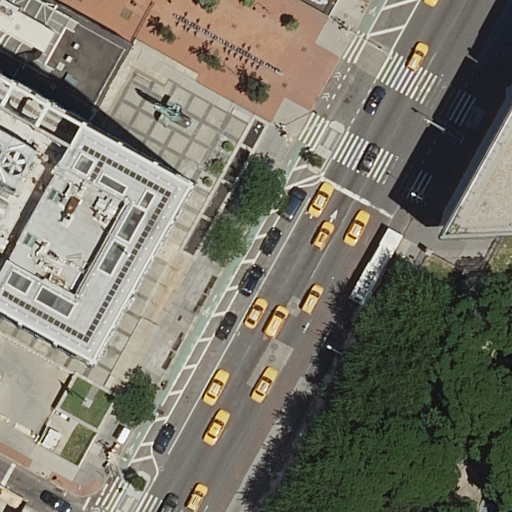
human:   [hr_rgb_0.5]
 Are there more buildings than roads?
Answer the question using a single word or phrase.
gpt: no

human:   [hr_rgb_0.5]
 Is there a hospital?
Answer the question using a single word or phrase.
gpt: yes

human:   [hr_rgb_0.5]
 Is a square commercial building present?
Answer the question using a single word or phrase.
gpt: no

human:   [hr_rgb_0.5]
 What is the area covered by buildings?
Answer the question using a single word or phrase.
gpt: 5629m2

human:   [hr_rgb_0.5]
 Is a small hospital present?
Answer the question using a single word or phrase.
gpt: no

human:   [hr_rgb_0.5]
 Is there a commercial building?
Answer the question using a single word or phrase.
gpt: no

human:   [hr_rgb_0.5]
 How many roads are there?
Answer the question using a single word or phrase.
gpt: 8

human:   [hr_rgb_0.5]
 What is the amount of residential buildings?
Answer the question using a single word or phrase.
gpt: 1

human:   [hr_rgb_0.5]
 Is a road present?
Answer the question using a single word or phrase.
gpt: yes

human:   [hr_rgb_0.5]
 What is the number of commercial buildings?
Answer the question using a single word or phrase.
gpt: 0

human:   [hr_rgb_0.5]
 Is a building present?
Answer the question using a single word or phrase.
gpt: yes

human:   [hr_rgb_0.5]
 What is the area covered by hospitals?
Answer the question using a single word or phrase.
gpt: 2744m2

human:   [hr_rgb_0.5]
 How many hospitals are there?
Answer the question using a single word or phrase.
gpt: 1

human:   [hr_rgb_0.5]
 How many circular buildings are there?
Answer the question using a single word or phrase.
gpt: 0

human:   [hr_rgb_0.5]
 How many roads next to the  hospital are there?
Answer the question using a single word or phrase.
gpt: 8

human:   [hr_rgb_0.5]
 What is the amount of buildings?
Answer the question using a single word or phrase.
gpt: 2

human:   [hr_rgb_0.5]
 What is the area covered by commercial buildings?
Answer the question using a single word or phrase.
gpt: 0m2

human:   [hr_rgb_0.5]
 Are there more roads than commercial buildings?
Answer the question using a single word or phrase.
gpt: yes

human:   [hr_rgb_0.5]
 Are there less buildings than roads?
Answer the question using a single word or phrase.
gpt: yes

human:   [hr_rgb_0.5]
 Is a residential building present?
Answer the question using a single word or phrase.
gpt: yes

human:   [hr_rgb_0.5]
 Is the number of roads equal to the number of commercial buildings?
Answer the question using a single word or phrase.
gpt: no

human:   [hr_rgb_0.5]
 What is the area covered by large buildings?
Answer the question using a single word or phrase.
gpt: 5629m2

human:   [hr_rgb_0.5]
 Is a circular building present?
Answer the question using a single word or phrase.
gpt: no

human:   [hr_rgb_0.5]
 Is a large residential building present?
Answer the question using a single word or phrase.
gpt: yes

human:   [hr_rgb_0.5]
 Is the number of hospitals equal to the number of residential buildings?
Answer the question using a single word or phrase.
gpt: yes

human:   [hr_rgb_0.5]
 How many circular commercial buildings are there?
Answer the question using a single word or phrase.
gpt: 0

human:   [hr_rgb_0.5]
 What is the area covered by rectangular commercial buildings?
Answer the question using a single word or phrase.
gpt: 0m2

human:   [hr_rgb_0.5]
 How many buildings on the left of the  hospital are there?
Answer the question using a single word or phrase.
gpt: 1

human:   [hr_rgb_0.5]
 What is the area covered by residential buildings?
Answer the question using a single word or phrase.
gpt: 2442m2

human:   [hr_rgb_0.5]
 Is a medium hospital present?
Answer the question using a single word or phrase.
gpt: no

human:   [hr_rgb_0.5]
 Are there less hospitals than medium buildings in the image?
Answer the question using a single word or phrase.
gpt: no

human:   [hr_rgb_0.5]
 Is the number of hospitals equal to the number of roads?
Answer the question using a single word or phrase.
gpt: no

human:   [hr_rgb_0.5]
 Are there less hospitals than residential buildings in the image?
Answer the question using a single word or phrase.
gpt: no

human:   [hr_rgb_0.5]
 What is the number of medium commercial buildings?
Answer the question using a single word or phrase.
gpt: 0

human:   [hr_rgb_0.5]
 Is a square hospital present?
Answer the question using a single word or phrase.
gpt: no

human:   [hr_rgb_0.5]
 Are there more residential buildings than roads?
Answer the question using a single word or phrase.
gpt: no

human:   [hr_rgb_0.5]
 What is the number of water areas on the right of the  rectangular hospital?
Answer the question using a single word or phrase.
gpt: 0

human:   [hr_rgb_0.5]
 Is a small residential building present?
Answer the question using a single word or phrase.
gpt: no

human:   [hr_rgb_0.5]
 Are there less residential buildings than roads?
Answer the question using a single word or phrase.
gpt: yes

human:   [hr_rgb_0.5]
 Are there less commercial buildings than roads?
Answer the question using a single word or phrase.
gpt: yes

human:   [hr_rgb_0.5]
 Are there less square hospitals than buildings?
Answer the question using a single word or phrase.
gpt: yes

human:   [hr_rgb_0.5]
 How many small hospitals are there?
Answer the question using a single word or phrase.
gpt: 0

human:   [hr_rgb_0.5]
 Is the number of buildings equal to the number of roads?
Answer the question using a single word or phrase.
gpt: no

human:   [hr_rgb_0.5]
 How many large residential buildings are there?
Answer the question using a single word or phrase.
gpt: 1

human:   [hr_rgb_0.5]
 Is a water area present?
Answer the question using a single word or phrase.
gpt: no

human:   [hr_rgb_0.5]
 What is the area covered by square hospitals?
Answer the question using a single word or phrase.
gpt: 0m2

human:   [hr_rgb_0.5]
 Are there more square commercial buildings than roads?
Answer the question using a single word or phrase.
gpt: no

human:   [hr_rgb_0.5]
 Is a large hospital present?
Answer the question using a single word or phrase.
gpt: yes

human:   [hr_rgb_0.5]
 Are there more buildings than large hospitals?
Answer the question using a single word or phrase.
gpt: yes

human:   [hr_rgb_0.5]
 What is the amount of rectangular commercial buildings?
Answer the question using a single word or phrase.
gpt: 0

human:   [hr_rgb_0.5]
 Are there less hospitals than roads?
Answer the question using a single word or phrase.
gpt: yes

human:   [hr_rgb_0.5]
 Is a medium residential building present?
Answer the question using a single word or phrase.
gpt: no

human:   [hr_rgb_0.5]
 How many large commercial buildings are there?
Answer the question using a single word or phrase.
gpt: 0

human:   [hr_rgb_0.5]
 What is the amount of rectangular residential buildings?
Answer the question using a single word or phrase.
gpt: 0

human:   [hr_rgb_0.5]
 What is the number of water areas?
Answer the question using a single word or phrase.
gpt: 0

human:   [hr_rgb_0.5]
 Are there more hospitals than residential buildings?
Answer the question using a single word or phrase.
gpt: no

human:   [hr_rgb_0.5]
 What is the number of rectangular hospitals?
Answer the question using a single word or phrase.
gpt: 1

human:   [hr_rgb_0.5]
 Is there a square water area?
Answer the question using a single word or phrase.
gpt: no

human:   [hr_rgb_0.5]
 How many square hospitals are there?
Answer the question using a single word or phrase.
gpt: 0

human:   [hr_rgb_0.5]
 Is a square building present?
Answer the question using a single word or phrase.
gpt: no

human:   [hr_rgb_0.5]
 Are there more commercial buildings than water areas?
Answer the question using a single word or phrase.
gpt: no

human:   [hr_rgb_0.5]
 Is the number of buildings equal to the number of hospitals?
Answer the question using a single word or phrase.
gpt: no

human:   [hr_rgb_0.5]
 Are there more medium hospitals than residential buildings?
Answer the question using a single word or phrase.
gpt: no

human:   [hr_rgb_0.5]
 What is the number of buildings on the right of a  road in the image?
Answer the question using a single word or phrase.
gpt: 1